Question: I got a normal mapping issue. I have a texture and a normal texture on each model loaded via the ASSIMP library. I am calculating the tangent vectors on each object with the help of the ASSIMP library so these should be fine. The objects work perfectly with normal mapping but as soon as I start translating one of the objects (thus influence the Model matrix with translations) the lighting fails. As you can see on the image, the floor (which is translated down the y axis) seems to lose most of its diffuse lighting and its specular lighting is in the wrong direction (it should be between the lightbulb and the player position)

It might have something to do with the normal matrix (although translations should be lost), maybe something with a wrong matrix used in the shaders. I am out of ideas and was hoping you could shed some insight into the issue.
Vertex shader:
'''
#version 330
layout(location = 0) in vec3 position;
layout(location = 1) in vec3 normal;
layout(location = 2) in vec3 tangent;
layout(location = 3) in vec3 color;
layout(location = 4) in vec2 texCoord;
// fragment pass through
out vec3 Position;
out vec3 Normal;
out vec3 Tangent;
out vec3 Color;
out vec2 TexCoord;
out vec3 TangentSurface2Light;
out vec3 TangentSurface2View;
uniform vec3 lightPos;
uniform vec3 playerPos;
// vertex transformation
uniform mat4 model;
uniform mat4 view;
uniform mat4 projection;
void main()
{
mat3 normalMatrix = mat3(transpose(inverse(model)));
Position = vec3(model * vec4(position, 1.0));
Normal = normalMatrix * normal;
Tangent = tangent;
Color = color;
TexCoord = texCoord;
gl_Position = projection * view * model * vec4(position, 1.0);
// Calculate tangent matrix and calculate fragment bump mapping coord space.
vec3 light = lightPos;
vec3 n = normalize(normalMatrix * normal);
vec3 t = normalize(normalMatrix * tangent);
vec3 b = cross(n, t);
// create matrix for tangent (from vertex to tangent-space)
mat3 mat = mat3(t.x, b.x ,n.x, t.y, b.y ,n.y, t.z, b.z ,n.z);
vec3 vector = normalize(light - Position);
TangentSurface2Light = mat * vector;
vector = normalize(playerPos - Position);
TangentSurface2View = mat * vector;
}
'''
Fragment Shader
'''
#version 330
in vec3 Position;
in vec3 Normal;
in vec3 Tangent;
in vec3 Color;
in vec2 TexCoord;
in vec3 TangentSurface2Light;
in vec3 TangentSurface2View;
out vec4 outColor;
uniform vec3 lightPos;
uniform vec3 playerPos;
uniform mat4 view;
uniform sampler2D texture0;
uniform sampler2D texture_normal; // normal
uniform float repeatFactor = 1;
void main()
{
vec4 texColor = texture(texture0, TexCoord * repeatFactor);
vec4 matColor = vec4(Color, 1.0);
vec3 light = vec3(vec4(lightPos, 1.0));
float dist = length(light - Position);
// float att = 1.0 / (1.0 + 0.01 * dist + 0.001 * dist * dist);
float att = 1.0;
// Ambient
vec4 ambient = vec4(0.2);
// Diffuse
// vec3 surface2light = normalize(light - Position);
vec3 surface2light = normalize(TangentSurface2Light);
// vec3 norm = normalize(Normal);
vec3 norm = normalize(texture(texture_normal, TexCoord * repeatFactor).xyz * 2.0 - 1.0);
float contribution = max(dot(norm, surface2light), 0.0);
vec4 diffuse = contribution * vec4(0.6);
// Specular
// vec3 surf2view = normalize(-Position); // Player is always at position 0
vec3 surf2view = normalize(TangentSurface2View);
vec3 reflection = reflect(-surface2light, norm); // reflection vector
float specContribution = pow(max(dot(surf2view, reflection), 0.0), 32);
vec4 specular = vec4(1.0) * specContribution;
outColor = (ambient + (diffuse * att)+ (specular * pow(att, 3))) * texColor;
// outColor = vec4(Color, 1.0) * texture(texture0, TexCoord);
}
'''
Edited the shader code to calculate everything in world space instead of pingponging between world and camera space (easier to understand and less error-prone).
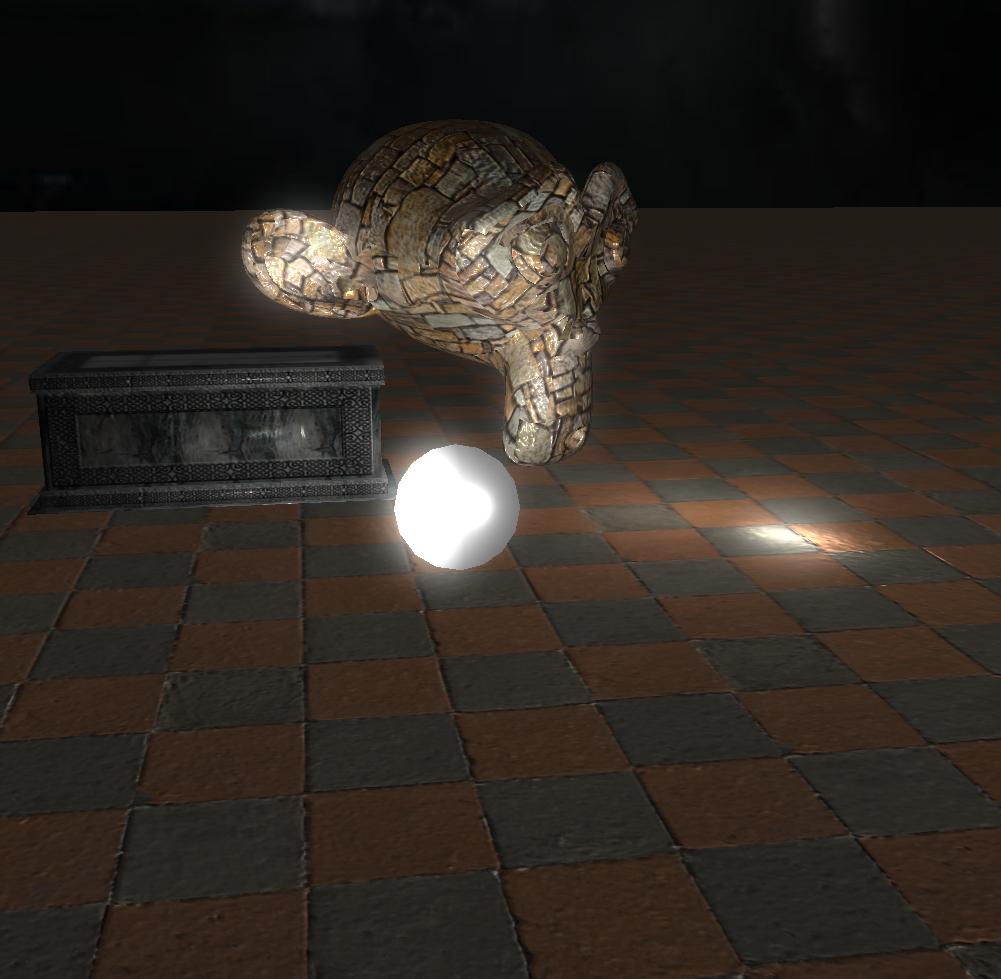
Answer: You are making strange manipulations with matrices. In VS you transform normal (that is model-space) by inverse view-world. That doesn't make any sense. It may be easier to do calculations in world-space. I've got some working sample code, but it uses a bit different naming.
Vertex shader:
'''
void main_vs(in A2V input, out V2P output)
{
output.position = mul(input.position, _worldViewProjection);
output.normal = input.normal;
output.binormal = input.binormal;
output.tangent = input.tangent;
output.positionWorld = mul(input.position, _world);
output.tex = input.tex;
}
'''
Here we transform position to projection(screen)-space, TBN is left in model-space, they will be used later. Also we get world-space position for lighting evaluation.
Pixel shader:
'''
void main_ps(in V2P input, out float4 output : SV_Target)
{
float3x3 tbn = float3x3(input.tangent, -input.binormal, input.normal);
//extract & decode normal:
float3 texNormal = _normalTexture.Sample(_normalSampler, input.tex).xyz * 2 - 1;
//now transform TBN-space texNormal to world space:
float3 normal = mul(texNormal, tbn);
normal = normalize(mul(normal, _world));
float3 lightDirection = -_lightPosition.xyz;//directional
float3 viewDirection = normalize(input.positionWorld - _camera);
float3 reflectedLight = reflect(lightDirection, normal);
float diffuseIntensity = dot(normal, lightDirection);
float specularIntensity = max(0, dot(reflectedLight, viewDirection)*1.3);
output = ((_ambient + diffuseIntensity * _diffuse) * _texture.Sample(_sampler, input.tex)
+ pow(specularIntensity, 7) * float4(1,1,1,1)) * _lightColor;
}
'''
Here I use directional light, you should do something like
'''
float3 lightDirection = normalize(input.positionWorld - _lightPosition.xyz);//omni
'''
Here we first have normal from texture, that is in TBN-space. Then we apply TBN matrix to transform it to model-space. Then apply world matrix to transform it to world-space, were we already have light position, eye, etc.
Some other shader code, ommitted above (DX11, but it's easy to translate):
'''
cbuffer ViewTranforms
{
row_major matrix _worldViewProjection;
row_major matrix _world;
float3 _camera;
};
cbuffer BumpData
{
float4 _ambient;
float4 _diffuse;
};
cbuffer Textures
{
texture2D _texture;
SamplerState _sampler;
texture2D _normalTexture;
SamplerState _normalSampler;
};
cbuffer Light
{
float4 _lightPosition;
float4 _lightColor;
};
//------------------------------------
struct A2V
{
float4 position : POSITION;
float3 normal : NORMAL;
float3 binormal : BINORMAL;
float3 tangent : TANGENT;
float2 tex : TEXCOORD;
};
struct V2P
{
float4 position : SV_POSITION;
float3 normal : NORMAL;
float3 binormal : BINORMAL;
float3 tangent : TANGENT;
float3 positionWorld : NORMAL1;
float2 tex : TEXCOORD;
};
'''
Also, here I use precomputed binormal: you shall leave your code, that computes it (via cross(normal, tangent)).
Hope this helps.